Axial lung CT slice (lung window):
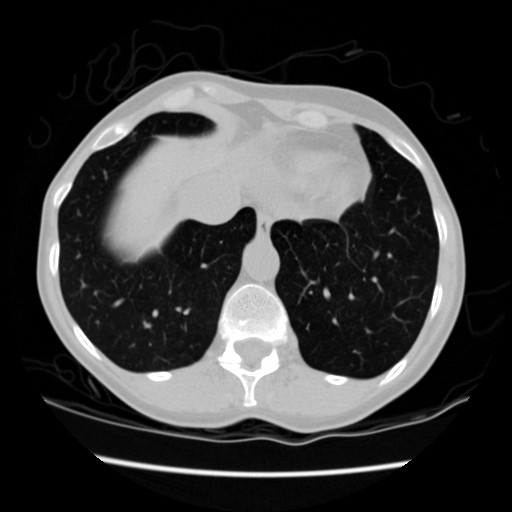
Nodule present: no